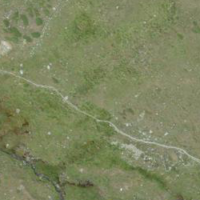
EUNIS habitat code: 26
Species observed at this site:
Sempervivum wulfenii